Current action and preconditions to check: trajectory_clear

Your task: For each precondition in the list above, predict whether it will hold at this action.

Consider the current scene as observed from the mobile robot's camera, and analyze the predicted future states of all dynamic agents (e.g., people, animals, vehicles, or any moving entities) within the NEXT SECOND.

IMPORTANT: Only answer "very likely" if you are absolutely certain—based on strong, clear evidence—that a dynamic agent will violate the precondition in the predicted future state. Do NOT answer "very likely" for unlikely, ambiguous, or low-probability risks.

Ask yourself for each precondition: Is there a high probability, with clear and convincing evidence, that the predicted future states of any dynamic agent will interfere with the predicted future state of the currently executing action within the NEXT SECOND, causing that precondition to fail?

Assess the risk level based on these predictions. Use "likely" or "very likely" if motions create a clear risk of interference.

Use "neutral" or "improbable" if agents are nearby but their predicted paths are clearly diverging or non-conflicting.

Failure Risk Categories: "very improbable", "improbable", "neutral", "likely", "very likely"

Answer Format: Output ONLY the probability_of_failure value from these categories: "very improbable", "improbable", "neutral", "likely", "very likely"

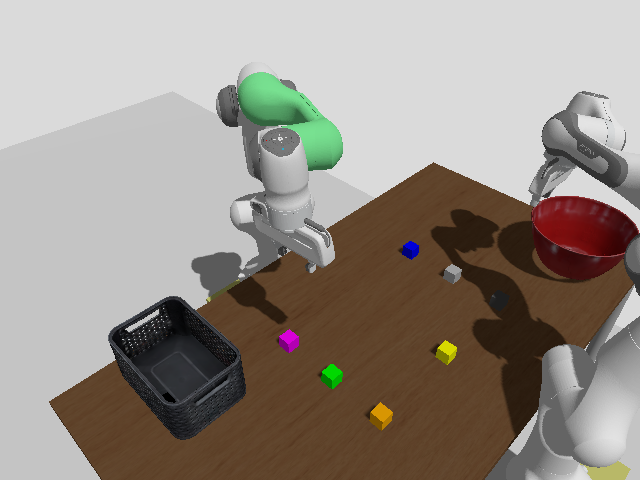

Answer: very improbable